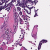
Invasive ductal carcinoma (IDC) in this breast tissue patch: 1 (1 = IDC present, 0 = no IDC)